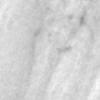
Label: change